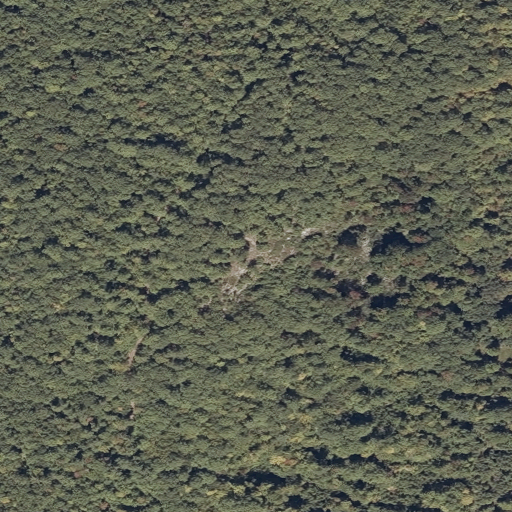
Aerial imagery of mountain in Maine named Richs Mountain containing deciduous forest and mixed forest